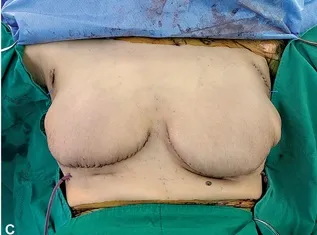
C
) Immediate postoperative frontal view, taken in a sitting position.
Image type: medical_photograph (other_medical_photograph)